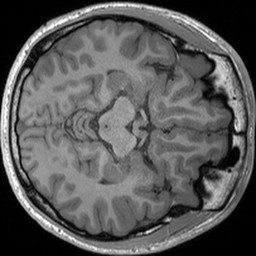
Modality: T1w
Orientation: axial
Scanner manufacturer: siemens
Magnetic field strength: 3 T
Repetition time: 1.54 s
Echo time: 0.00234 s